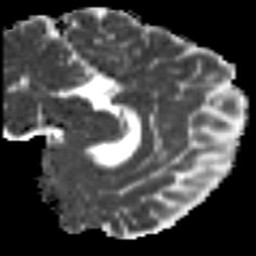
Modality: MD
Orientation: sagittal
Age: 21
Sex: male
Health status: ill
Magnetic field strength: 3 T
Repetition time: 9 s
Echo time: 0.093 s